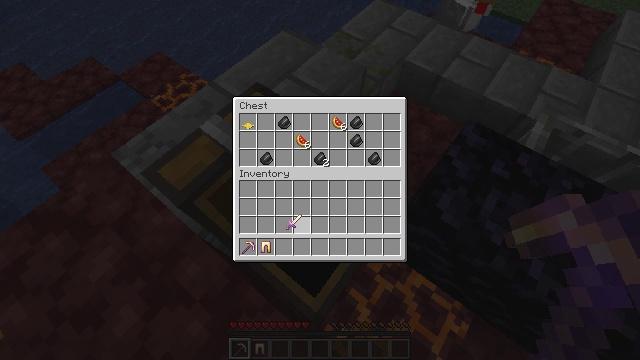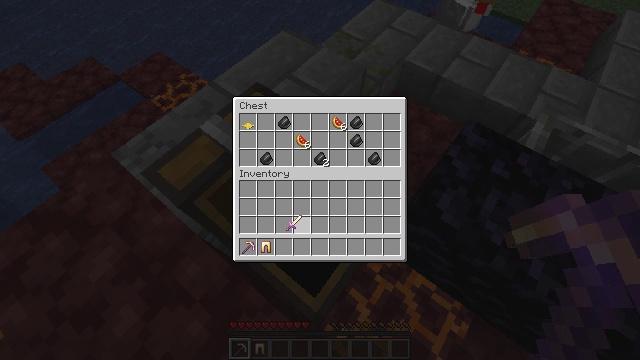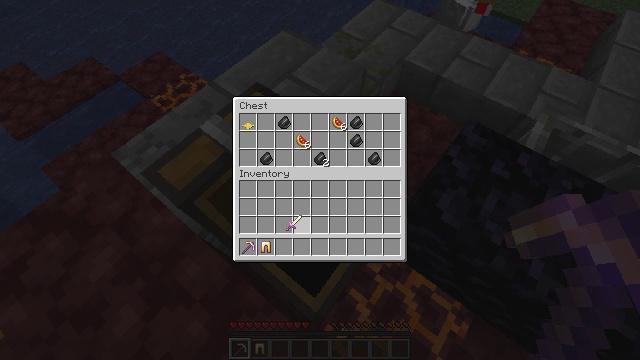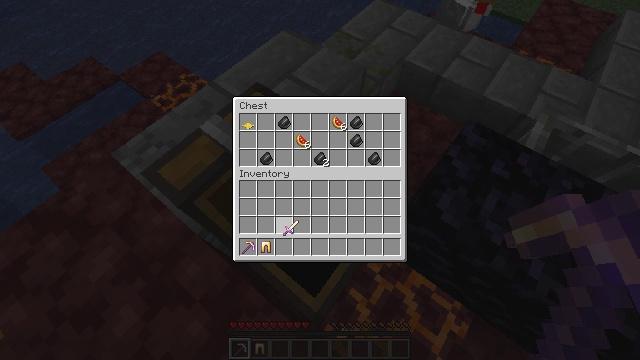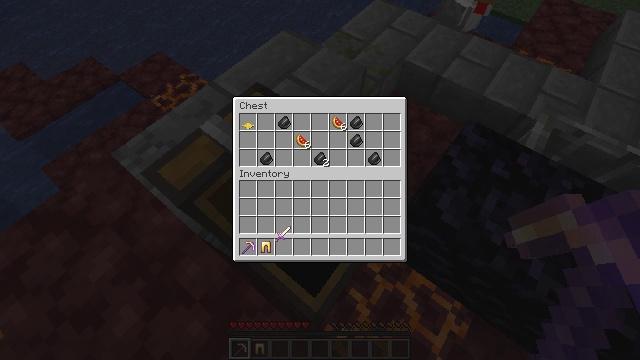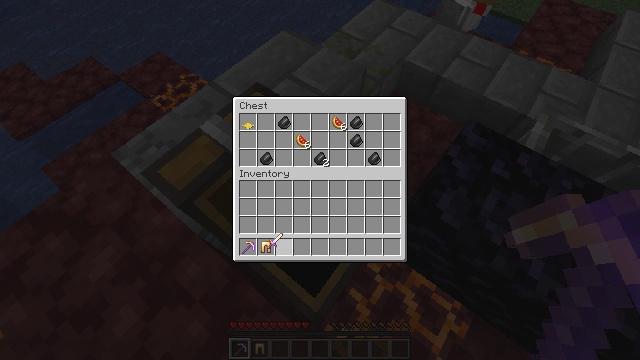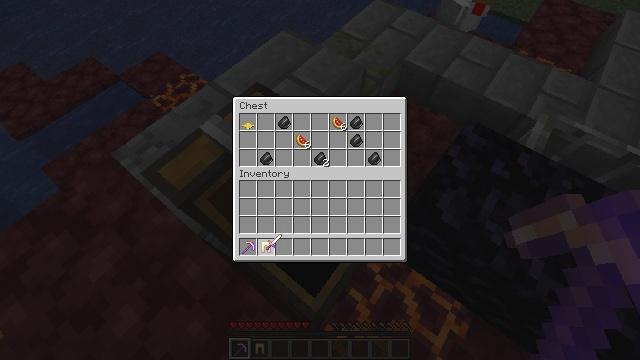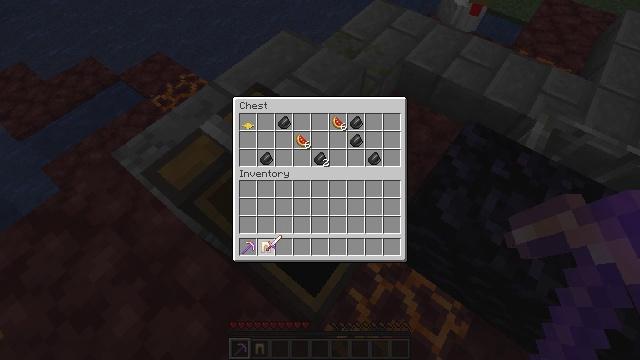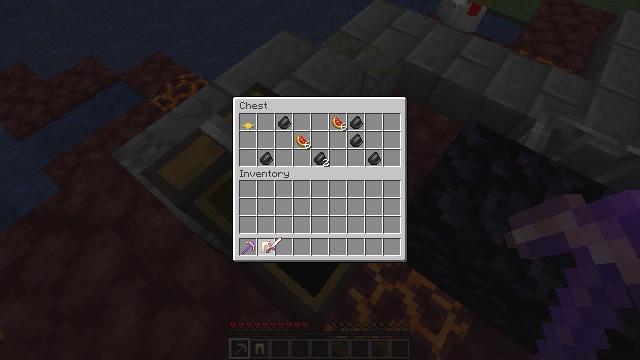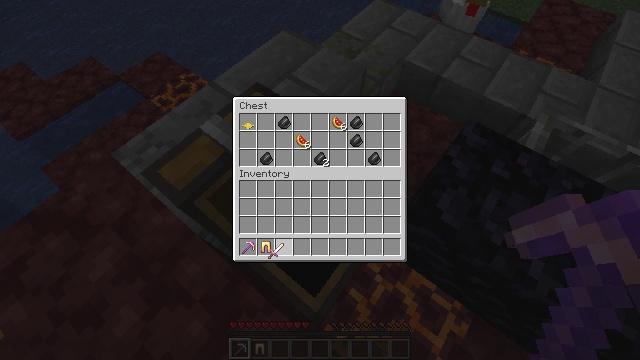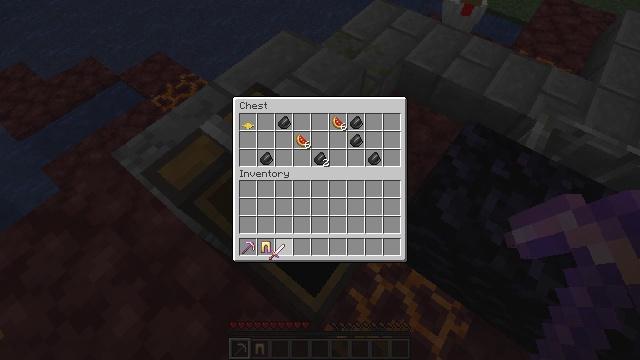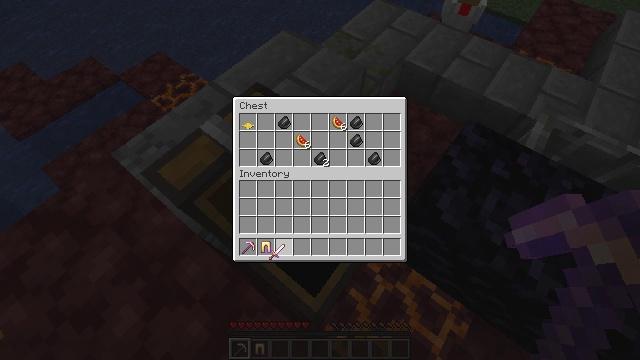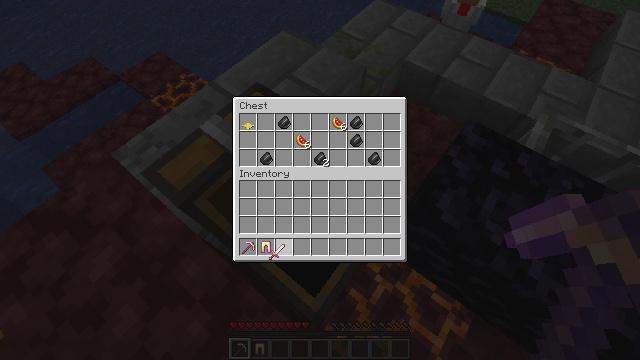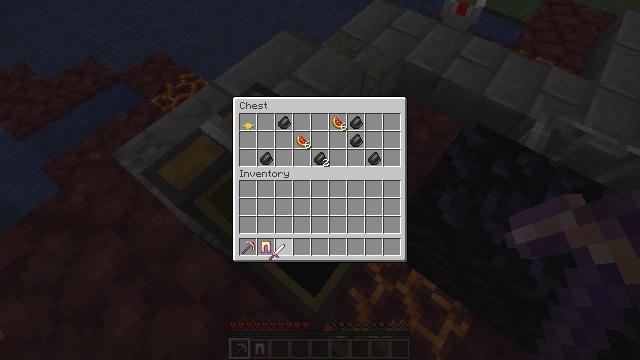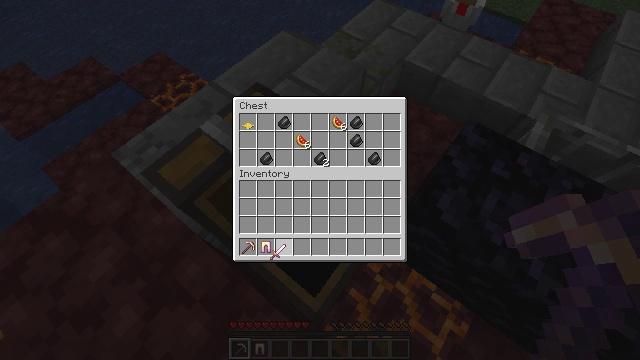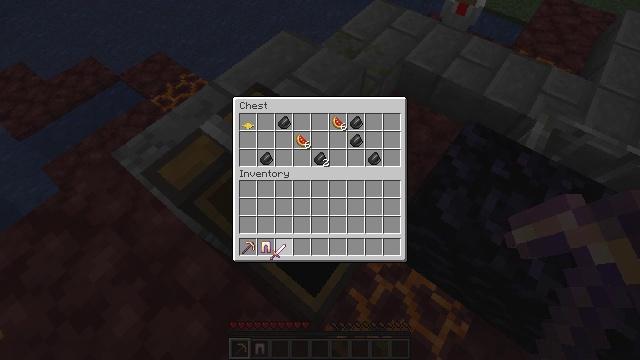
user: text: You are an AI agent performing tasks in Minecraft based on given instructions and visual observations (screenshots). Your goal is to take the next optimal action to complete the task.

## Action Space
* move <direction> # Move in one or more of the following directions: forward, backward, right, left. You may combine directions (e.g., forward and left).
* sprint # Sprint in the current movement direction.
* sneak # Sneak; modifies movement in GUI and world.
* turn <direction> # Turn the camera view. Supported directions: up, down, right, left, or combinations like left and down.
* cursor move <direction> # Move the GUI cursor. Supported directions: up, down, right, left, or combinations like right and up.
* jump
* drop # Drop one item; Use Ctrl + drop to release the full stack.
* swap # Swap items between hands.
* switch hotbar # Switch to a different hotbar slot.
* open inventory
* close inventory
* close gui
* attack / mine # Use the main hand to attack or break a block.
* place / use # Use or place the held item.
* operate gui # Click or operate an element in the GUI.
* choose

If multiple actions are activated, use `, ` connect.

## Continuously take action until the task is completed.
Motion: motion action
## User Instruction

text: Kill the chicken.
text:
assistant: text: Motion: no_op
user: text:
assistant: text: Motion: no_op
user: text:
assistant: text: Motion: no_op
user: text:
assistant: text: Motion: turn left
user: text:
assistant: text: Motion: turn left and down
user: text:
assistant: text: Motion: no_op
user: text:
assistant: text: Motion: no_op
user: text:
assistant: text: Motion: no_op
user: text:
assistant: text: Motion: no_op
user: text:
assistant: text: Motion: no_op
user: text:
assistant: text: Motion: no_op
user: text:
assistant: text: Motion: attack / mine
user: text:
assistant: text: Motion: attack / mine
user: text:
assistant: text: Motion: attack / mine
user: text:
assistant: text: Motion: attack / mine
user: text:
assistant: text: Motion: attack / mine
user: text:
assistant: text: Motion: no_op
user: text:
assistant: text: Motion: no_op
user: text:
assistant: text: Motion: no_op
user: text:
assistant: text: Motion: no_op
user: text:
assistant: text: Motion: no_op
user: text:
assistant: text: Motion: no_op
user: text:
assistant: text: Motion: no_op
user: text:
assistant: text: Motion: turn up
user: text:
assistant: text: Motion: turn up
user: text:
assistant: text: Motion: turn up
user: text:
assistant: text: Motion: turn up
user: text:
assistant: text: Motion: turn up
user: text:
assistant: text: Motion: turn up
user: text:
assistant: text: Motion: no_op